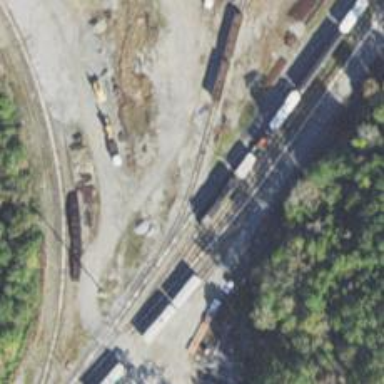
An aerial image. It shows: Railway yard in service.